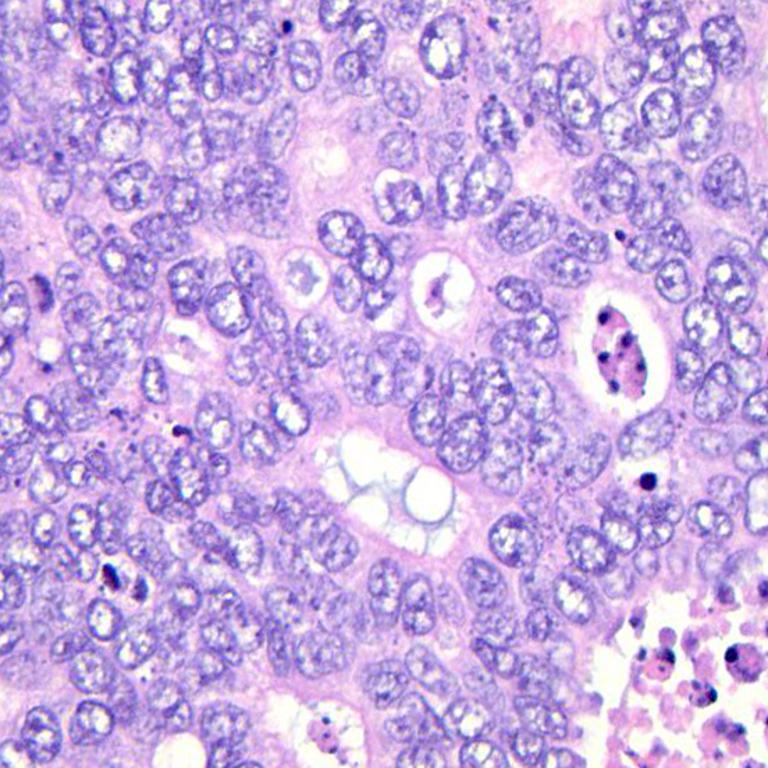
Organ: colon
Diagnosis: adenocarcinomas